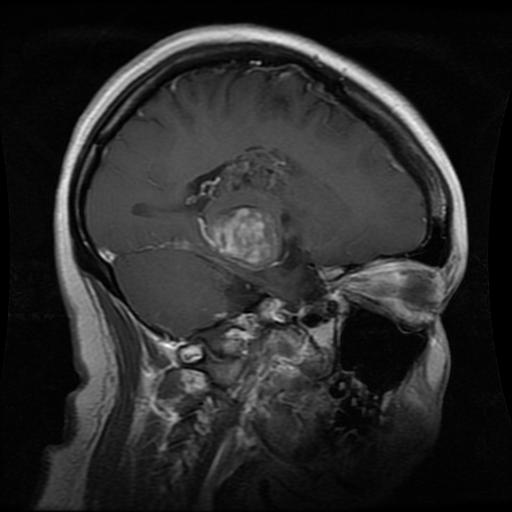
Label: glioma